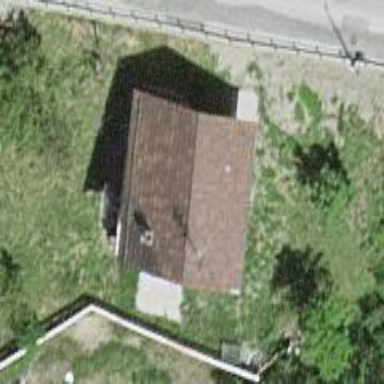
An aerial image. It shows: Simple house.